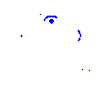
Particle: electron